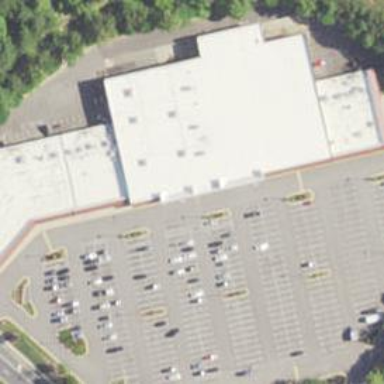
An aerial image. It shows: Fitness center located in leisure land.